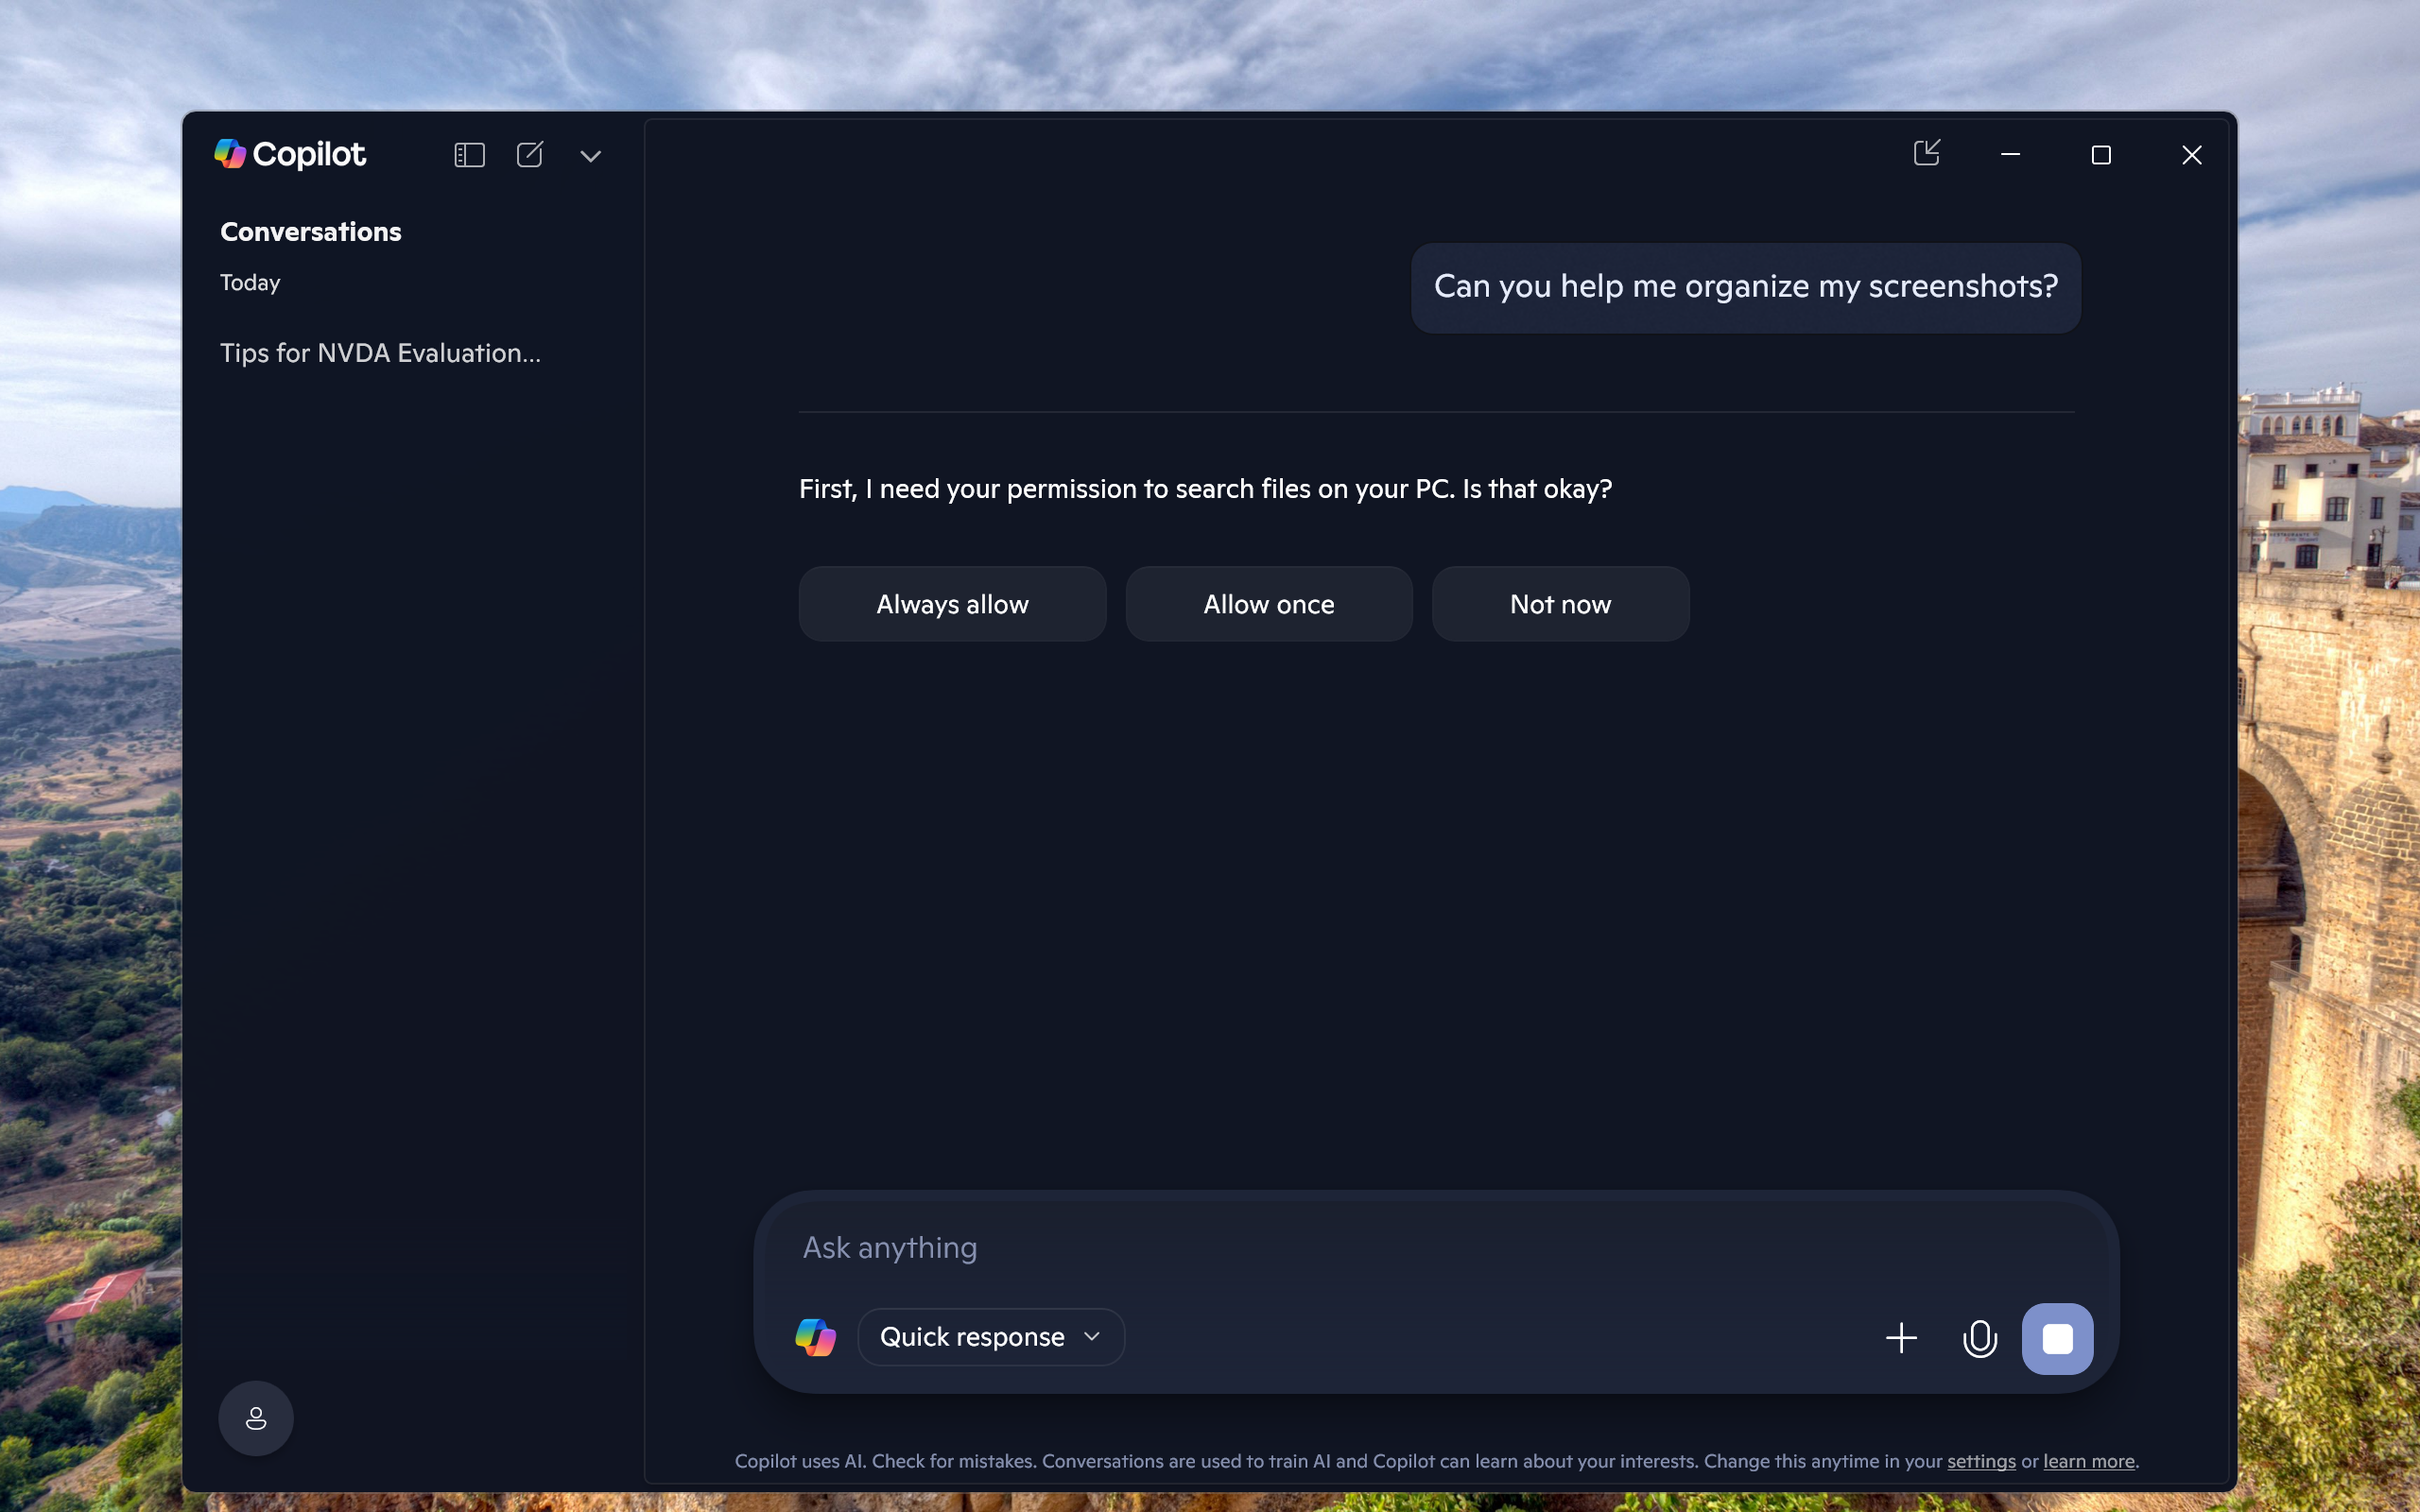
UI elements on screen:
"Desktop - window"
"window"
"Taskbar - pane"
"pane"
"Running applications - pane"
"Copilot - window"
"System - menu bar - Contains commands to manipulate the window"
"System - menu item"
"Copilot - pane"
"Non Client Input Sink Window - window"
"Non Client Input Sink Window"
"AppWindow Custom Title Bar - pane"
"Minimize - button"
"Maximize - button"
"Close - button"
"pane"
"window"
"pane"
"Conversation History - list"
"Conversations - text"
"Today - grouping"
"Today - text"
"Tips for NVDA Evaluation Screenshots Collection - list item"
"Tips for NVDA Evaluation Screenshots Collection - grouping"
"Account - button - Collapsed"
" - text"
"list"
"Can you help me organize my screenshots? - list item"
"grouping"
"list item"
"Can you help me organize my screenshots? - text"
"CopilotNative.PlatformSdk.Models.Cards.ActionConsentCard - list item"
"grouping"
"list item"
"First, I need your permission to search files on your PC. Is that okay? - text"
"Always allow - button"
"Always allow - text"
"Allow once - button"
"Allow once - text"
"Not now - button"
"Not now - text"
"Copilot uses AI. Check for mistakes. Conversations are used to train AI and Copilot can learn abo..."
"settings - link"
"learn more - link"
"Ask anything - edit - This is a multi-line text box."
"Ask anything - edit"
"pane"
"Ask anything - text"
"Copilot - button"
"graphic"
"Open chat mode menu - combo box - Quick response"
"Quick response - text"
"More options - button"
" - text"
"Talk to Copilot - button"
" - text"
"Interrupt message - button"
" - text"
"Copilot - graphic"
"Close sidebar - button"
" - text"
"New conversation - button"
"More actions - button"
" - text"
"Open quick view - button"
" - text"
"System - menu bar"
"System - menu item"
"window"